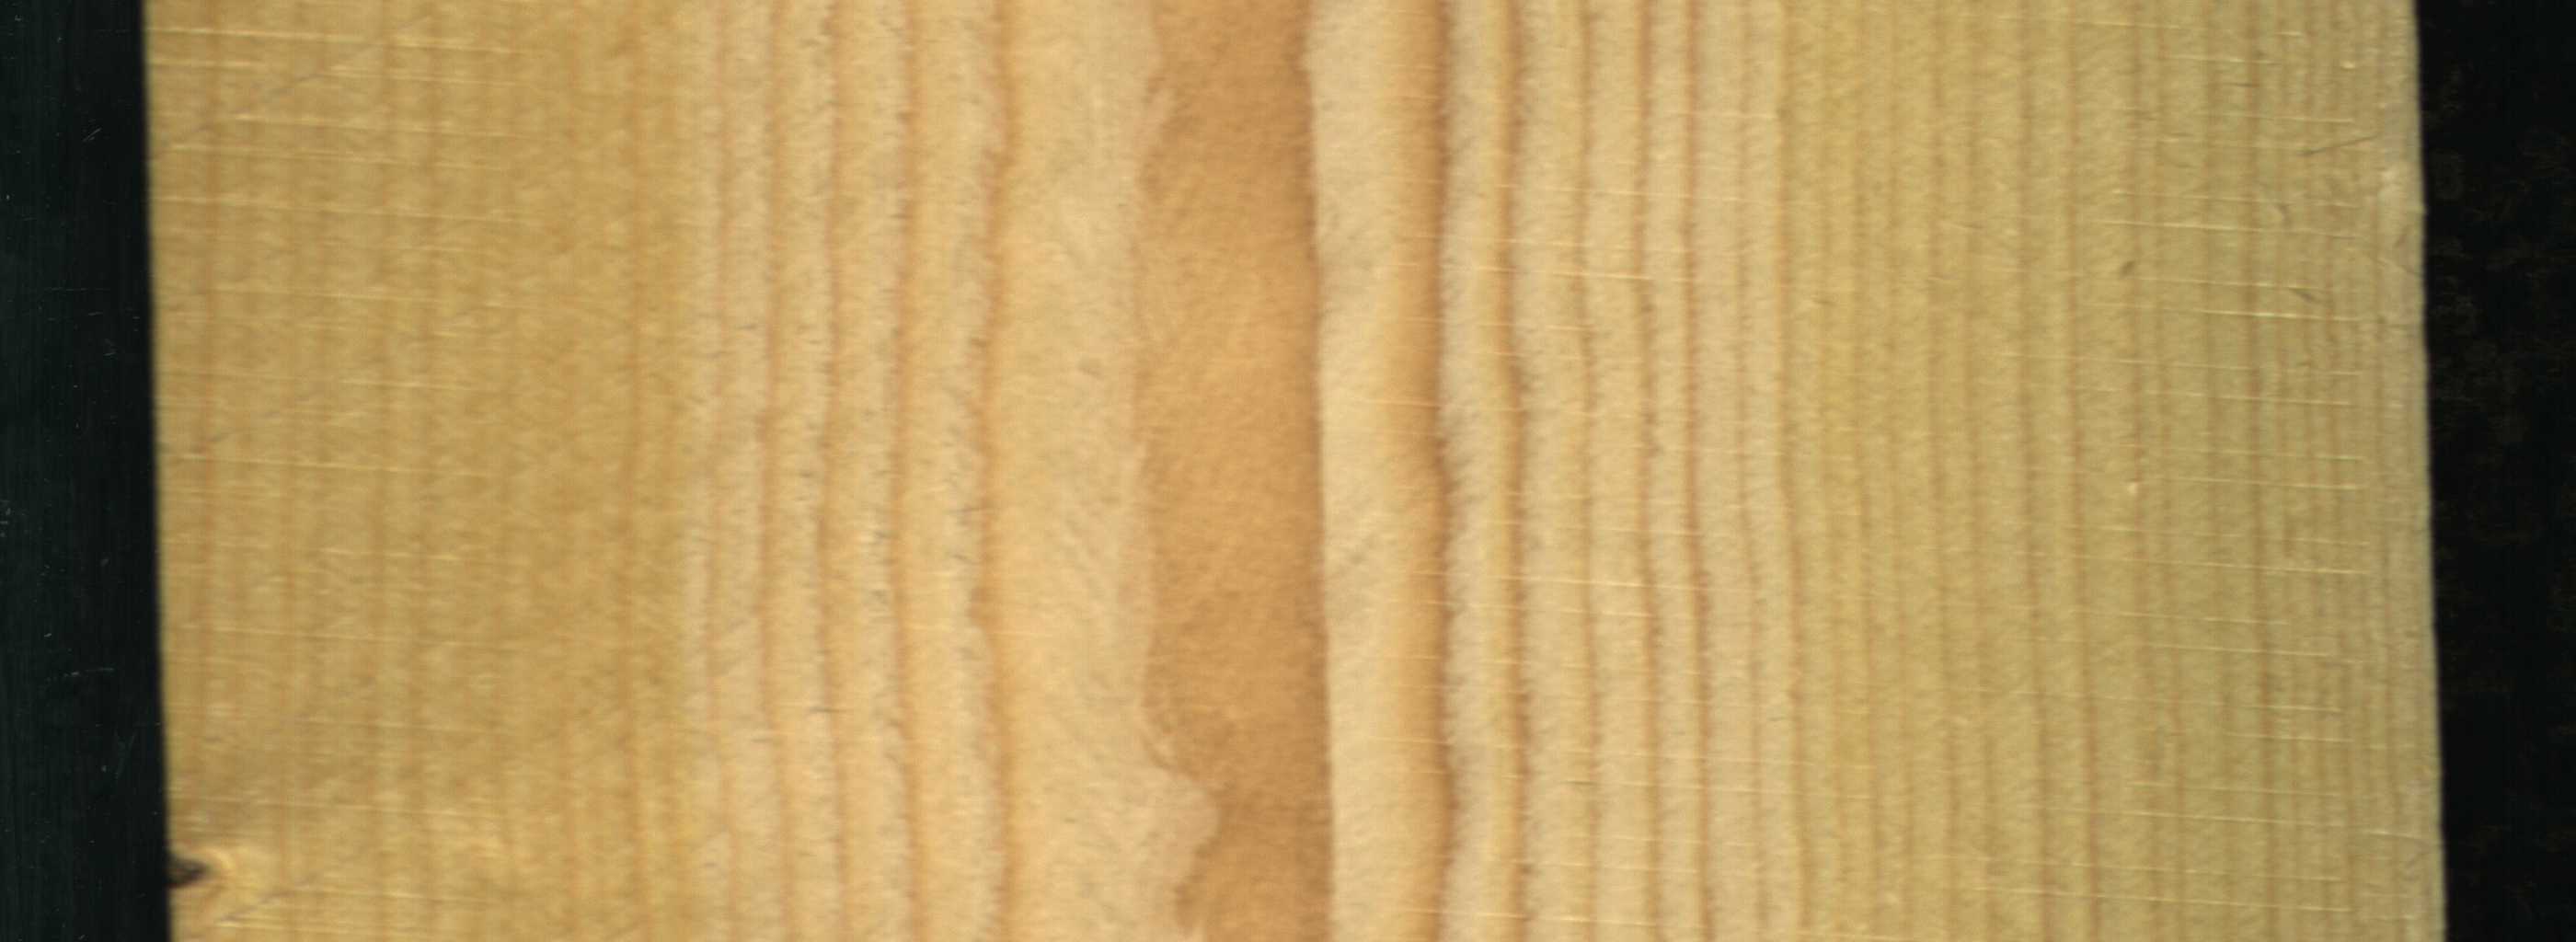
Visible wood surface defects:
Live_Knot